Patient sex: M
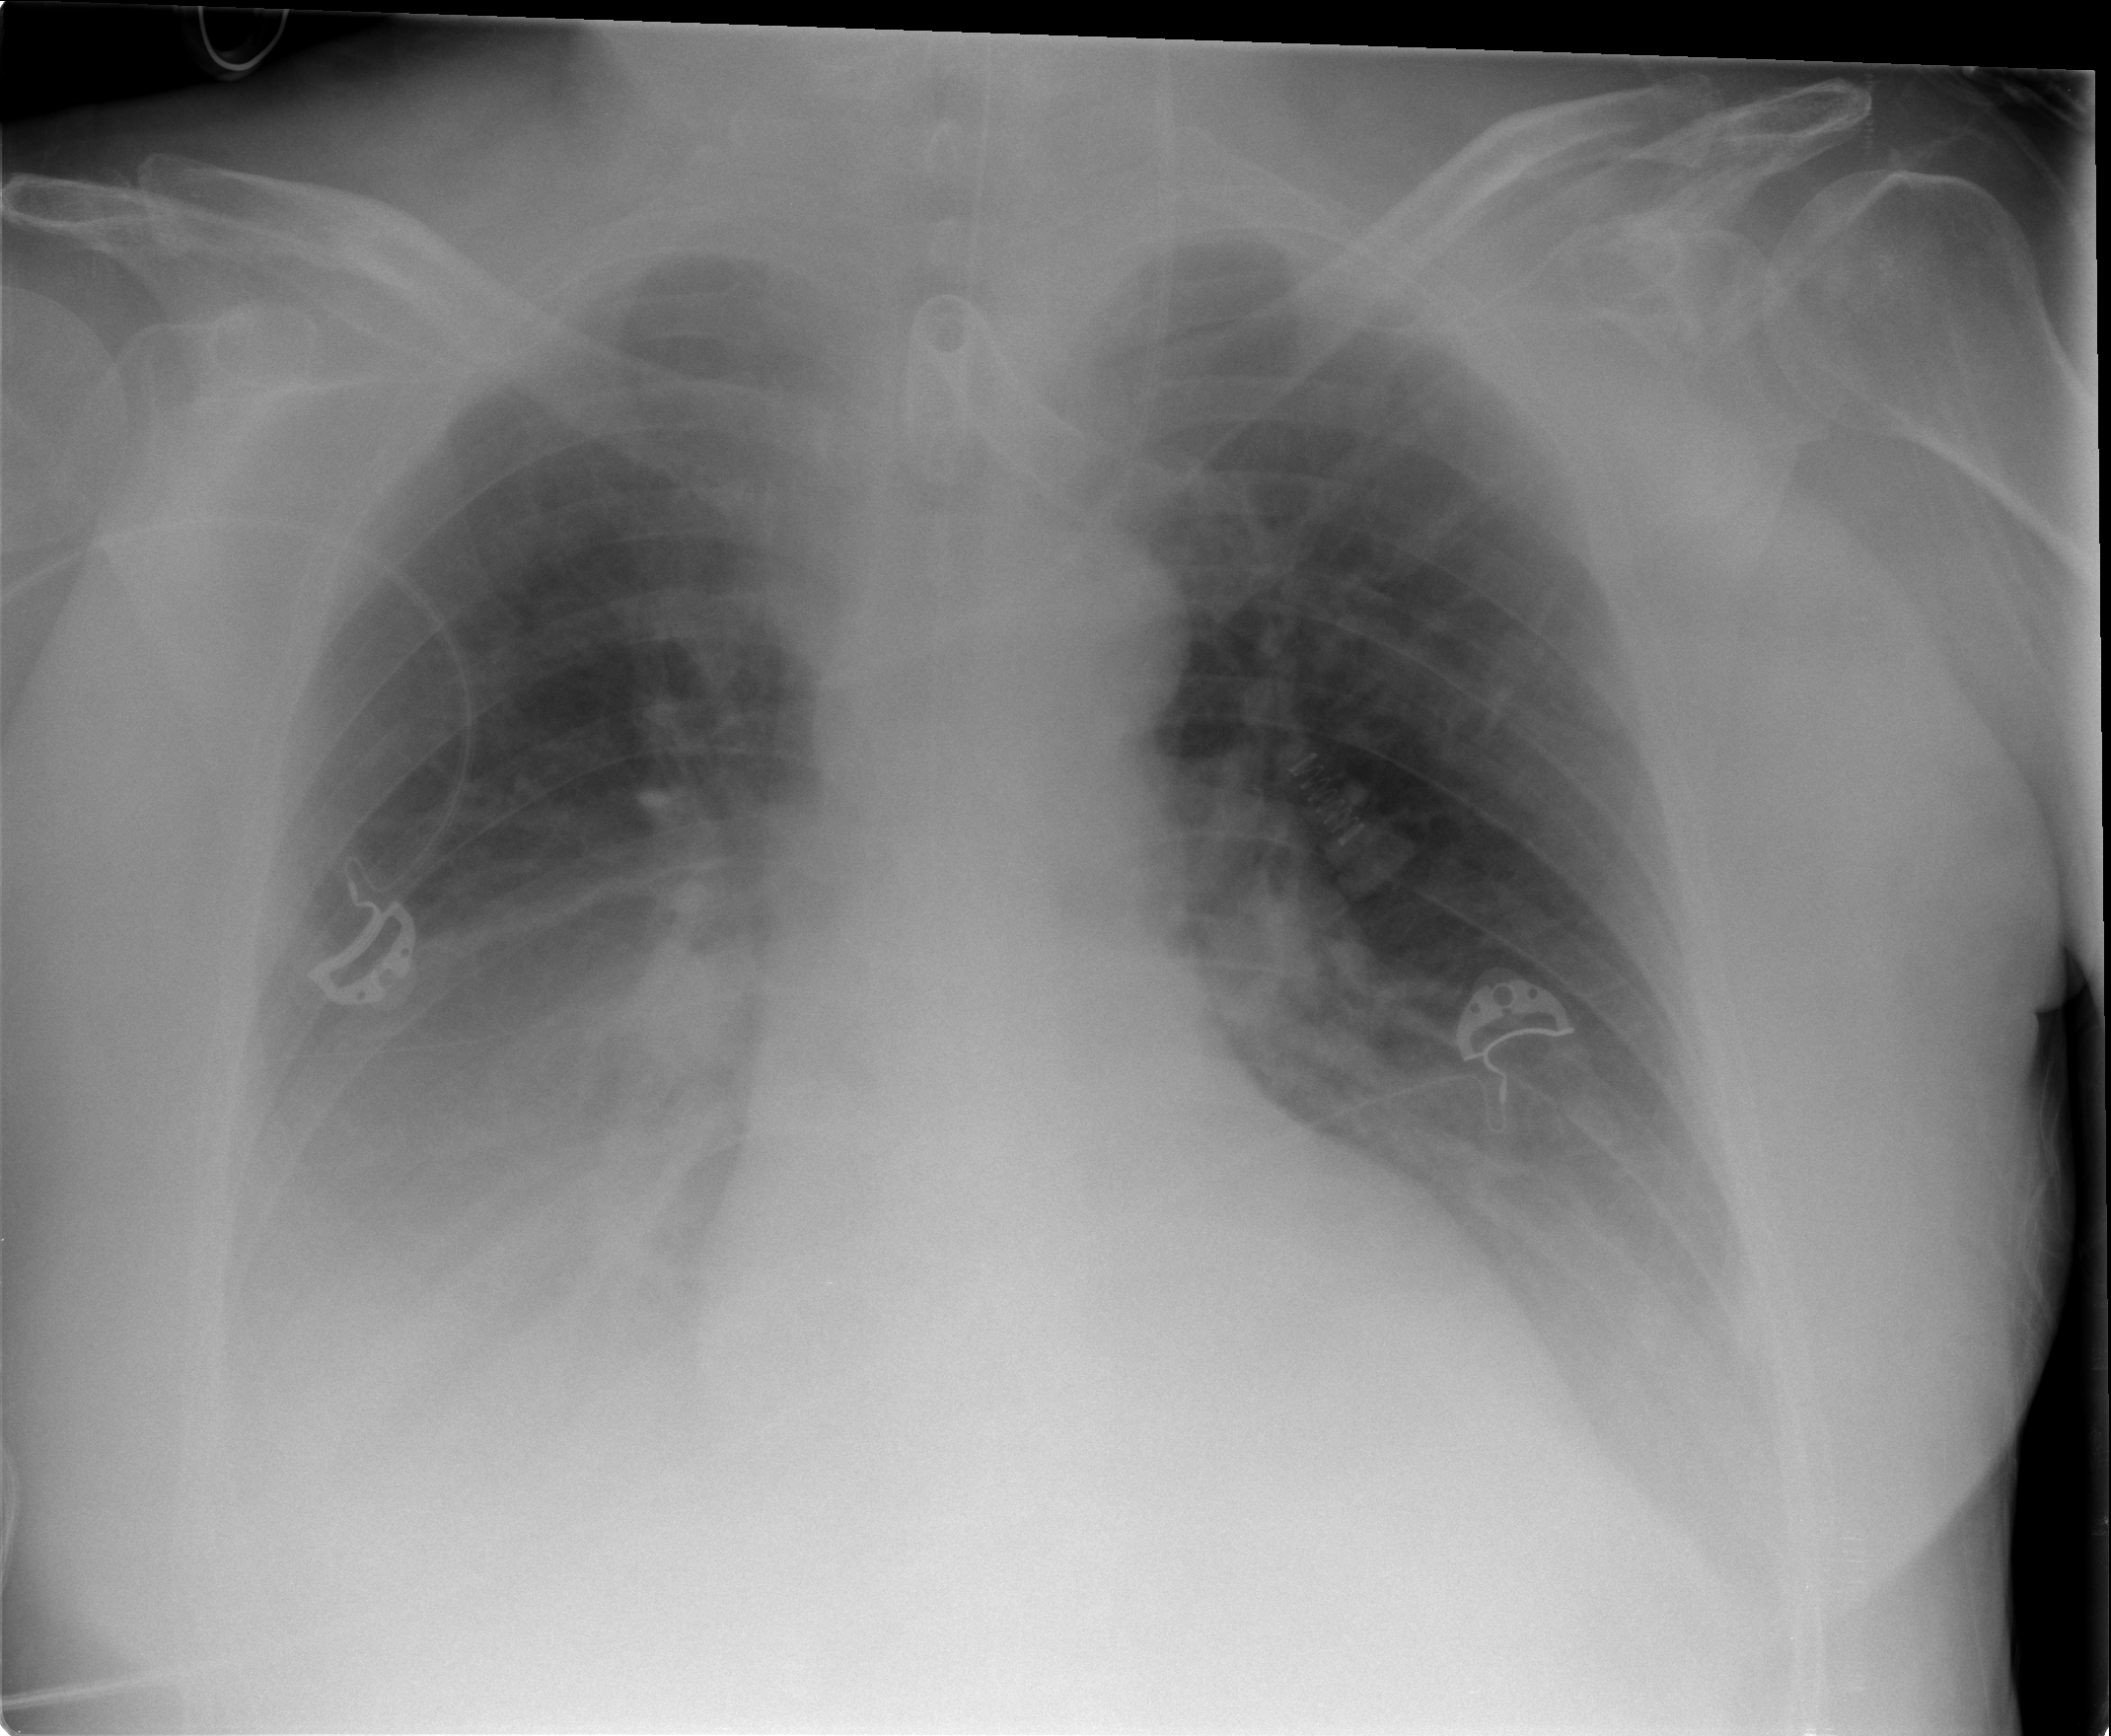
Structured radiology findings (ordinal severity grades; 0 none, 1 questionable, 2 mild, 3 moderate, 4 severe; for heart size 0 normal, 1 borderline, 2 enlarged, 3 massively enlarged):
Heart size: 0
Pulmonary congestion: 1
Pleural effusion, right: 3
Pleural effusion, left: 2
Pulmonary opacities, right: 1
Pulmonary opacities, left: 0
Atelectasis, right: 2
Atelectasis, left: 2